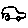
Label: car